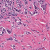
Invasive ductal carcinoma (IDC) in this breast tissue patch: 0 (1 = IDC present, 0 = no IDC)